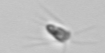
Label: Calciopappus